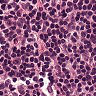
Metastatic tissue present: no